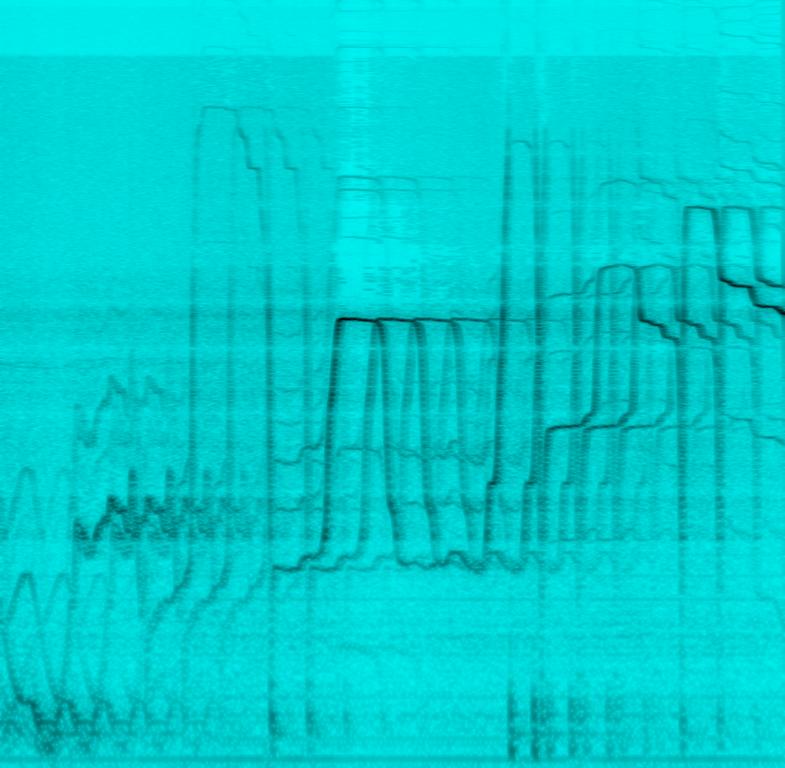
This is a jam performed on a homemade theremin instrument. There are irritatingly high-pitched sounds coming from the theremin. The atmosphere is creepy and unsettling. The sounds in this recording could be sampled for use in beat-making.